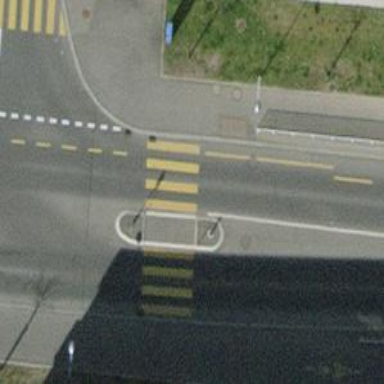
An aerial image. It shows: Zebra crossing on the road.